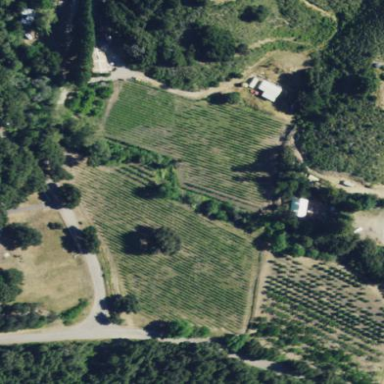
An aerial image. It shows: Orchard.